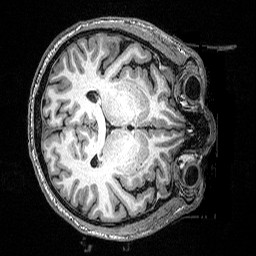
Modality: T1w
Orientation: axial
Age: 40
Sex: male
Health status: healthy
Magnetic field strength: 3 T
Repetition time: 2.53 s
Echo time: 0.00331 s